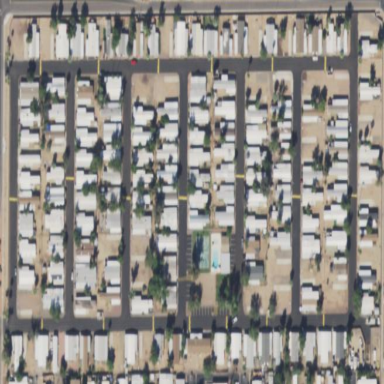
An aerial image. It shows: Residential area with mobile homes.